Field crop: tomato
Growth stage: 1
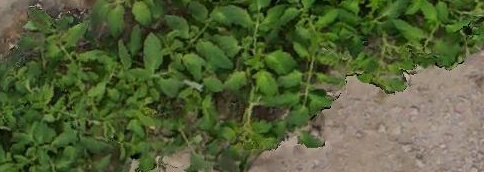
Species: tomato